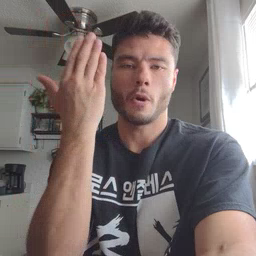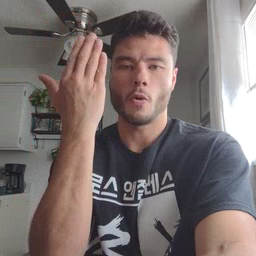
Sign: morning